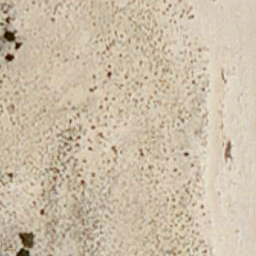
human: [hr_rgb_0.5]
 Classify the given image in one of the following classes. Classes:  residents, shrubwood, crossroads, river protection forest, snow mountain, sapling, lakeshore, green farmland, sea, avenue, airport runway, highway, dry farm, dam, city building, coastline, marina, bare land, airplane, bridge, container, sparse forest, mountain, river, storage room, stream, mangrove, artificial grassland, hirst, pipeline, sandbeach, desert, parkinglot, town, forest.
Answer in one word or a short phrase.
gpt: sandbeach